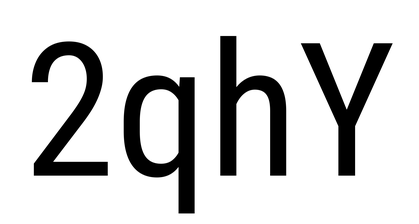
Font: Roboto_Condensed_Regular